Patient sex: F
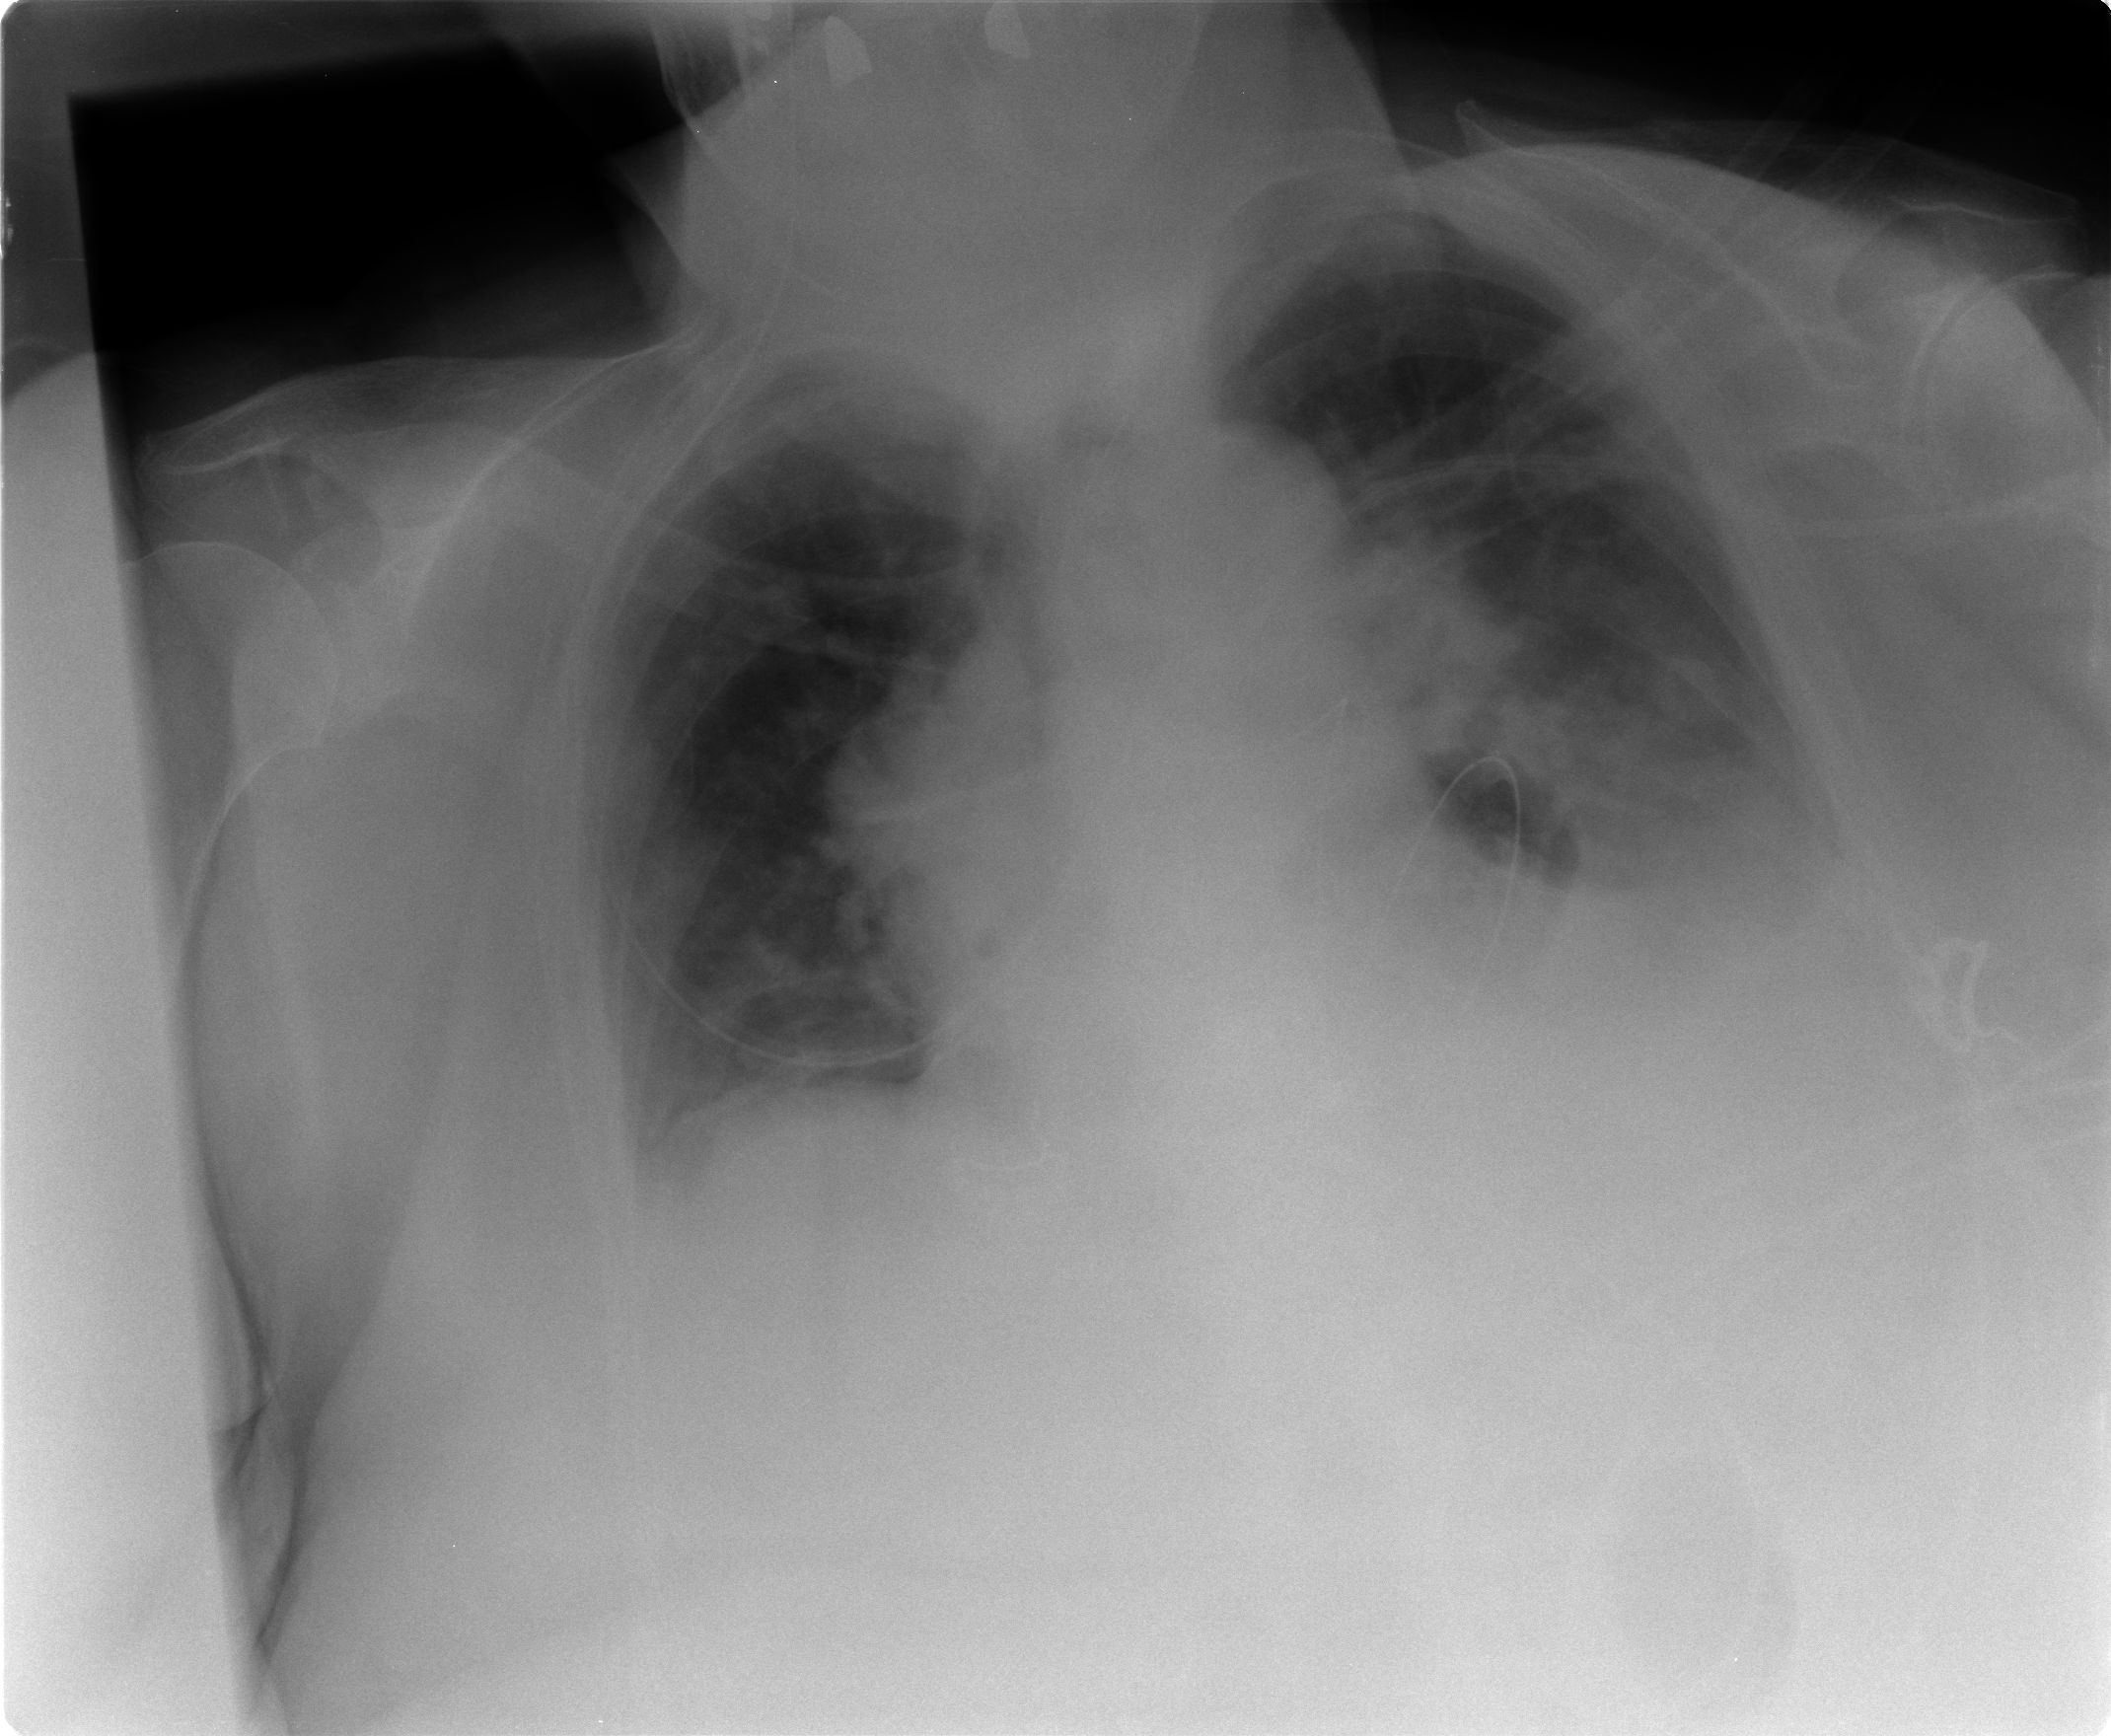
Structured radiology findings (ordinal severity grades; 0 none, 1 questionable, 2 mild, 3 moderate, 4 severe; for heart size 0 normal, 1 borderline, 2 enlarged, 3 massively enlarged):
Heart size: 2
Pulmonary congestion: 3
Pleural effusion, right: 2
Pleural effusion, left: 3
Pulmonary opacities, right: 0
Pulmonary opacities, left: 2
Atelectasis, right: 2
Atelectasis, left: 3